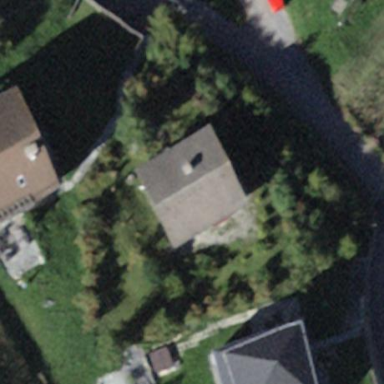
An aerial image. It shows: Simple house.